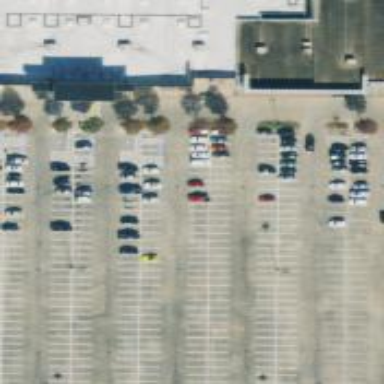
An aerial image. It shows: Parking space is available.